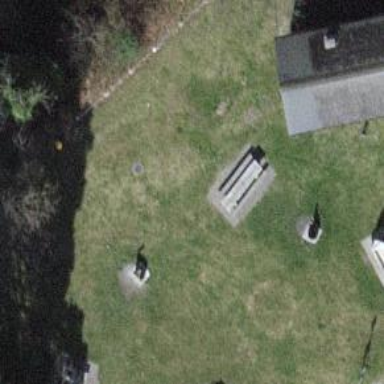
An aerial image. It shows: Fountain.